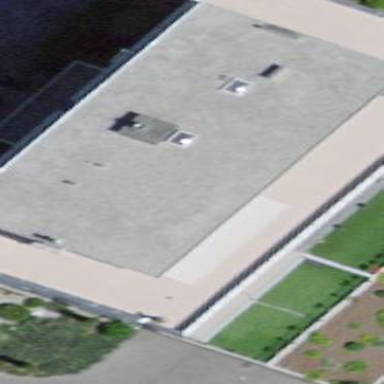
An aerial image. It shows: Apartment building with flat roof.